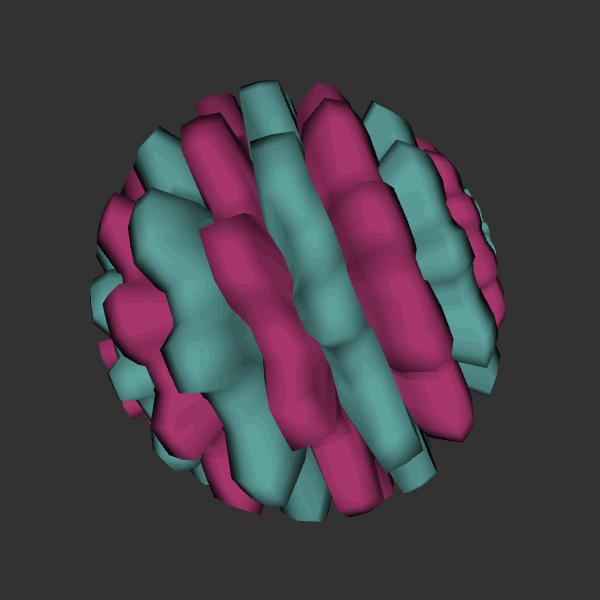
Background: dark